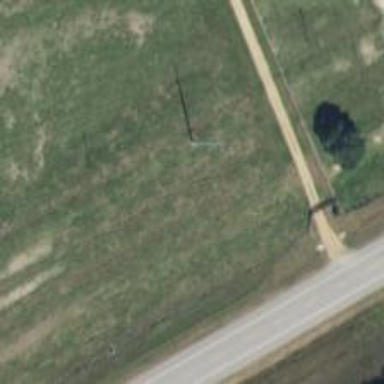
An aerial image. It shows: Power pole.